Field crop: maize
Growth stage: 2
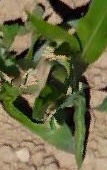
Species: maize